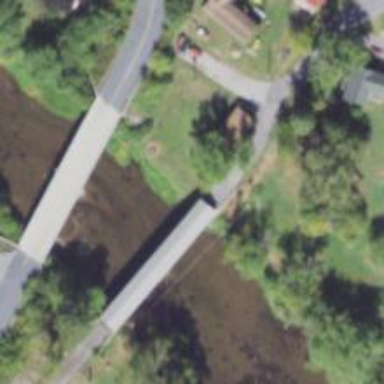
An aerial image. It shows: Covered bridge over service road.